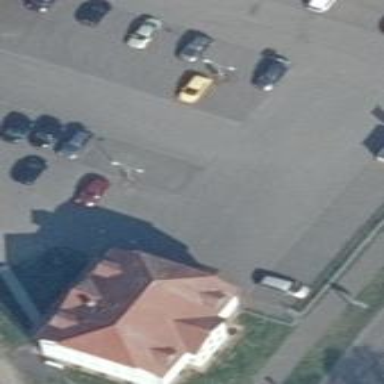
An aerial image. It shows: Parking area with surface.